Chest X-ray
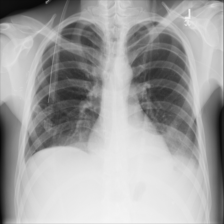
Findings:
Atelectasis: negative
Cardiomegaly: negative
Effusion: positive
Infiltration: negative
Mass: negative
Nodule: negative
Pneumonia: negative
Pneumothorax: negative
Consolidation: negative
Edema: negative
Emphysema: negative
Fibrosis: negative
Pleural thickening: negative
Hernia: negative